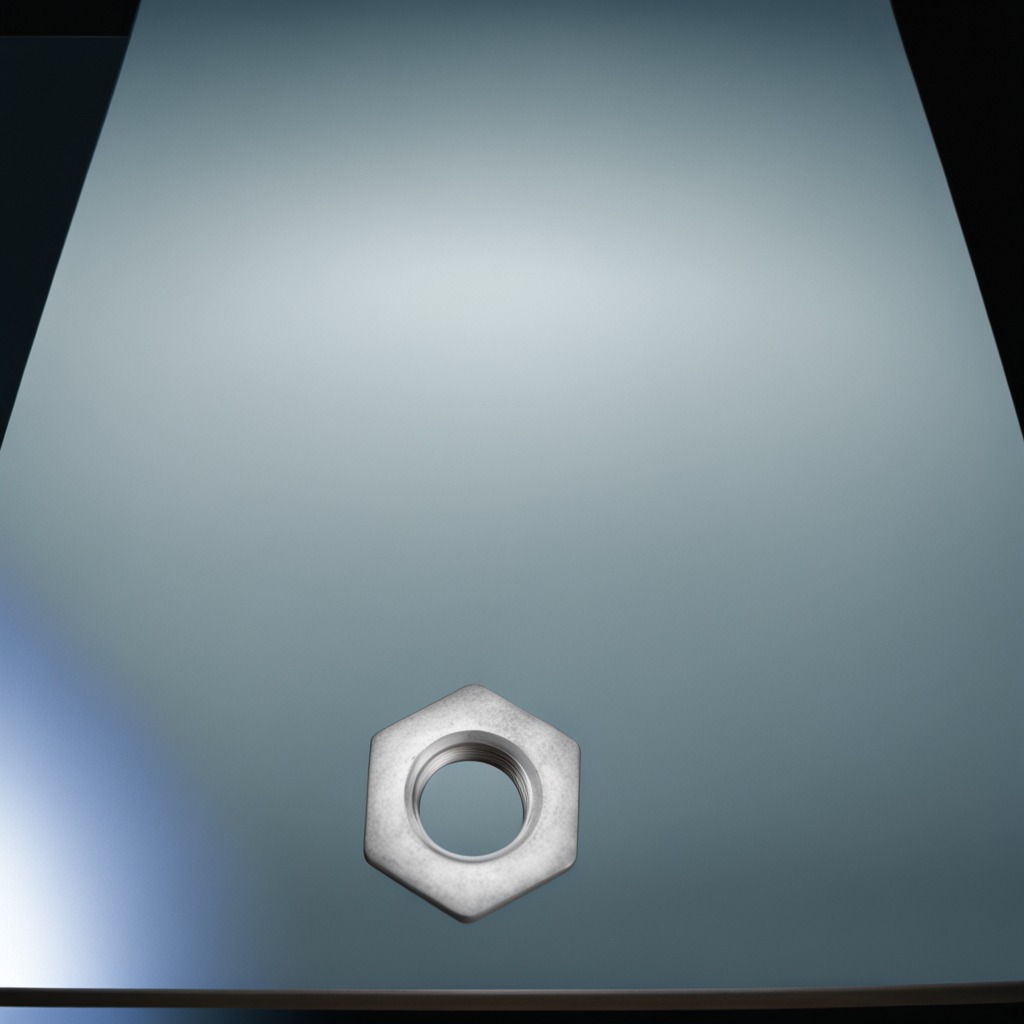
A metal nut is lying on the clean empty table in a railway signal maintenance room.